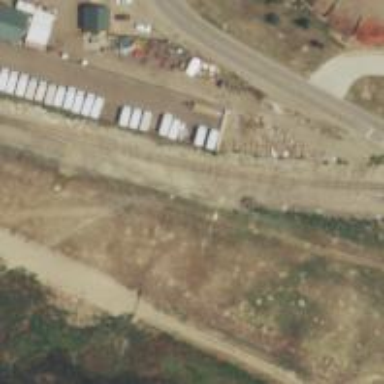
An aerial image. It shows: Abandoned railway.